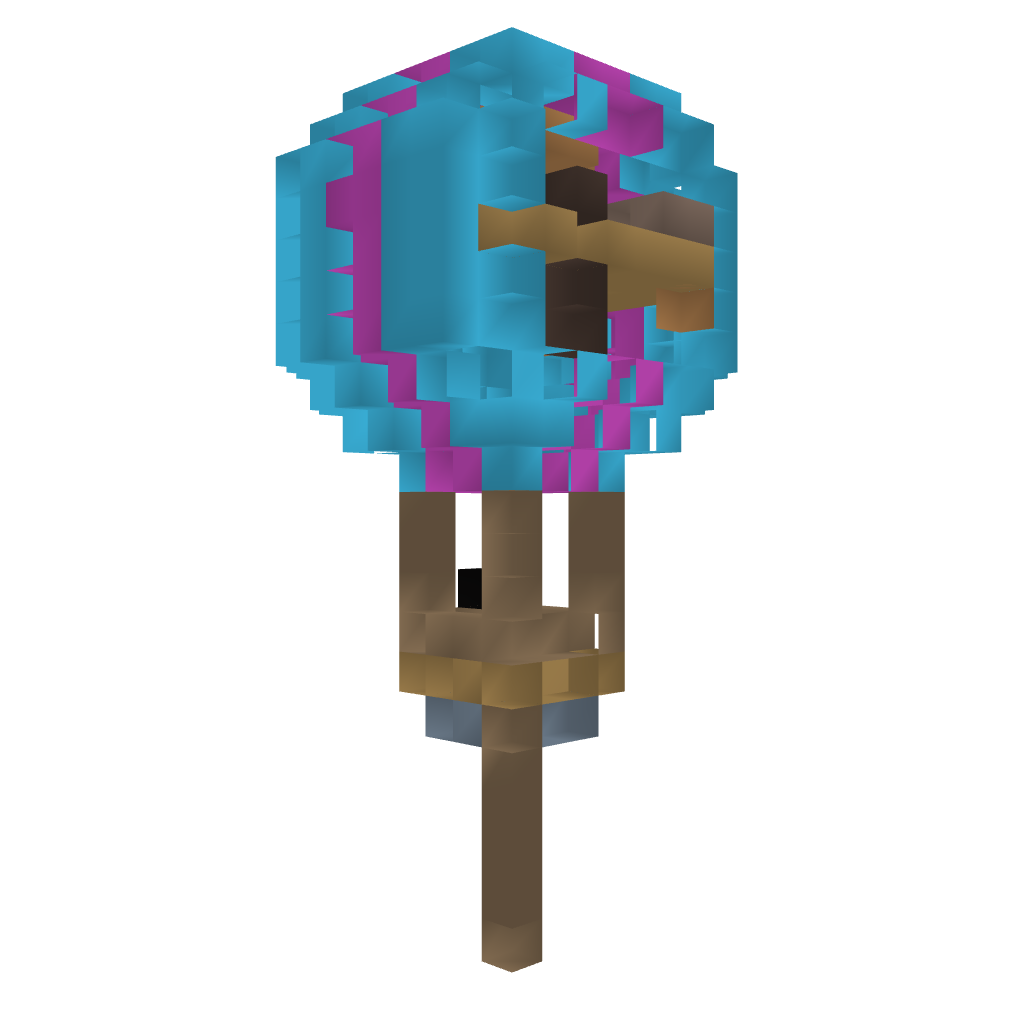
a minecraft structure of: Hot air balloon